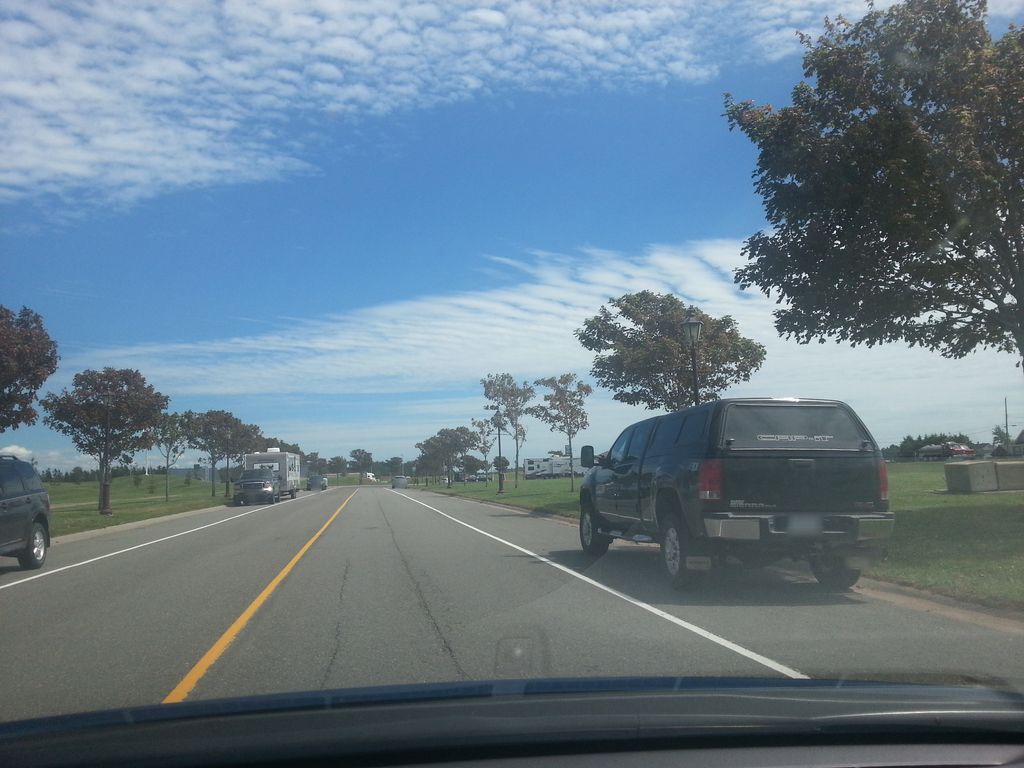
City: charlottetown